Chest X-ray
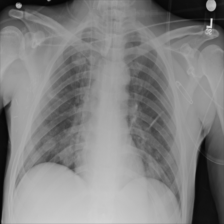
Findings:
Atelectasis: negative
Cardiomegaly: negative
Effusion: negative
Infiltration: negative
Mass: negative
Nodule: positive
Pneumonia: negative
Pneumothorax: negative
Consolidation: negative
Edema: negative
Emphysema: negative
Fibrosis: negative
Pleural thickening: negative
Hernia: negative